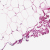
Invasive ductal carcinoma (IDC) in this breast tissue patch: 0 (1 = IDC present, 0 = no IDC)